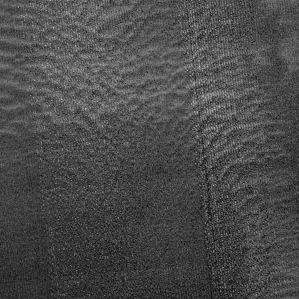
Label: frost